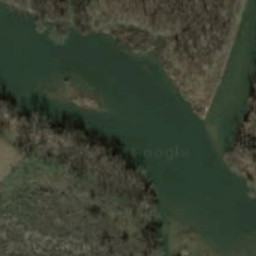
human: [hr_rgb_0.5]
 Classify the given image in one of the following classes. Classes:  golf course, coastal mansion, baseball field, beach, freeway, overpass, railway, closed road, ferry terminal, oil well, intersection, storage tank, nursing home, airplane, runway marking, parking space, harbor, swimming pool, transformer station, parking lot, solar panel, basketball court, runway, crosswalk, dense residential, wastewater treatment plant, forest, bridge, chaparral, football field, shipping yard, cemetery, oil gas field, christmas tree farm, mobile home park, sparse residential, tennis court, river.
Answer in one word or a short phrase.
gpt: river